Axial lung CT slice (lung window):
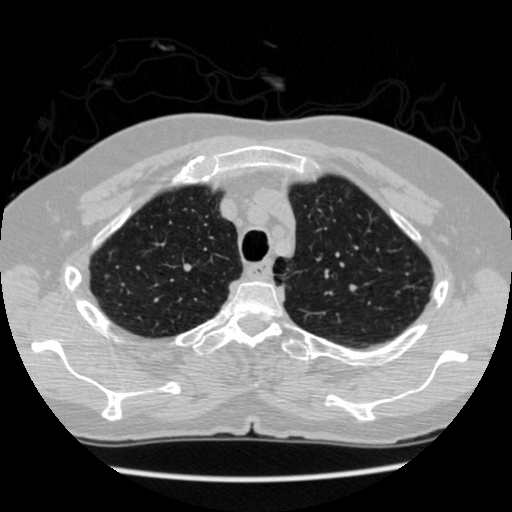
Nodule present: no